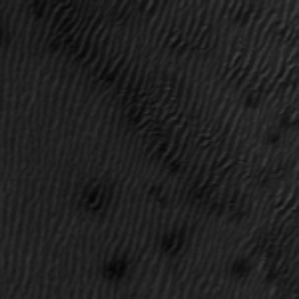
Label: frost